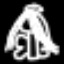
Label: angel